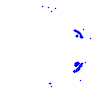
Particle: electron